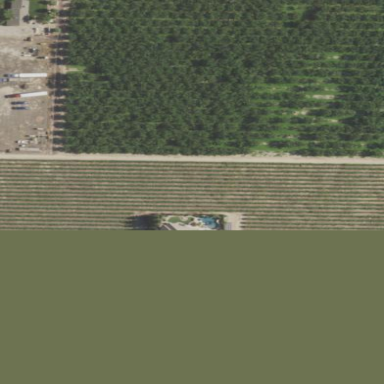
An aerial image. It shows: Vineyard.